Field crop: maize
Growth stage: 2
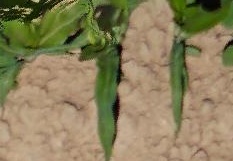
Species: maize